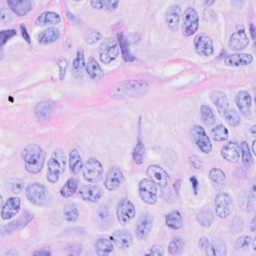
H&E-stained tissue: Breast